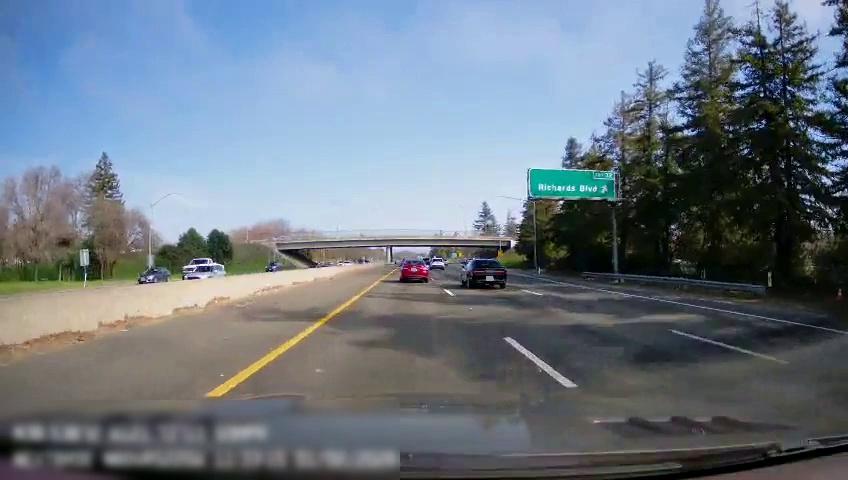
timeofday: Day
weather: Sunny
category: Drivable Space
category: Vehicles | Car
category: Vehicles | Truck
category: Vehicles | Car
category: Vehicles | Car
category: Vehicles | Car
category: Vehicles | Car
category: Vehicles | Car
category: Lanes | Current Lane
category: Lanes | Current Lane
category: Lanes | Alternate Lane
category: Lanes | Alternate Lane
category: Traffic | Signs
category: Traffic | Signs